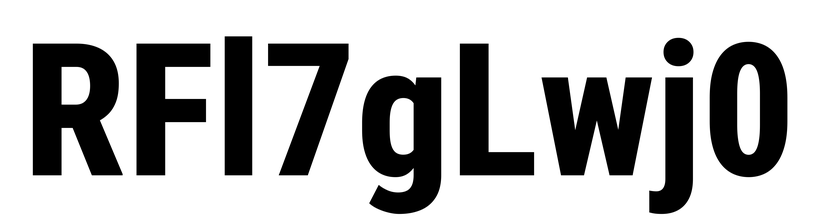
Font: Roboto_Condensed_ExtraBold